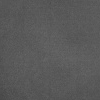
Atmospheric dust classification: dusty